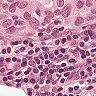
Metastatic tissue present: yes